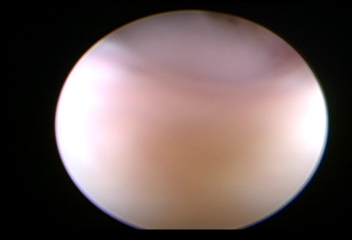
Modality: WLC
Class: Normal mucosa
Bladder cancer association: No